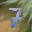
Label: 7